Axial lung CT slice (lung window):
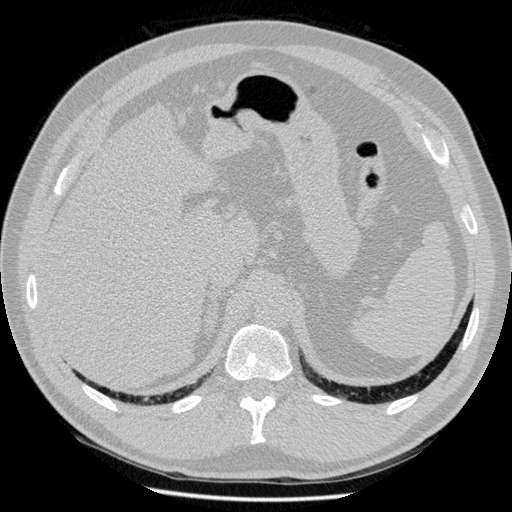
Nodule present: no